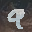
Label: 9